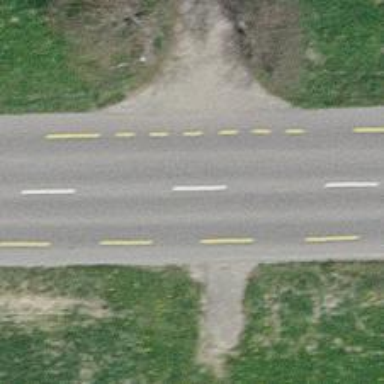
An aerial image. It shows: Primary highway with designated cycle lane.